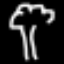
Label: palm tree